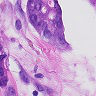
Metastatic tissue present: yes